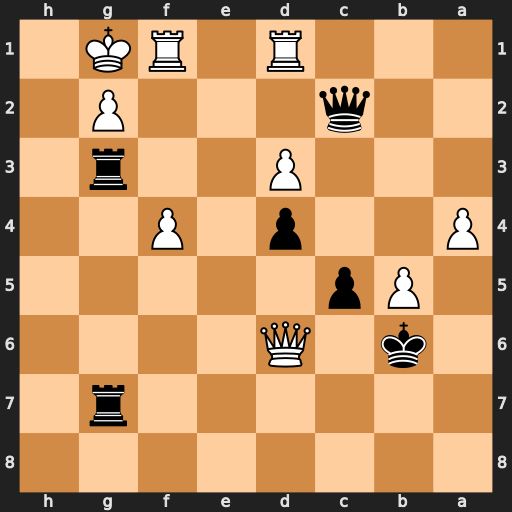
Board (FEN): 8/6r1/1k1Q4/1Pp5/P2p1P2/3P2r1/2q3P1/3R1RK1
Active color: b
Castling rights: -
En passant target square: -
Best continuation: Ka5 Qd8+ Kb4 Rb1+ Kc3 Qa5+ Kxd3 Rb3+ Qxb3